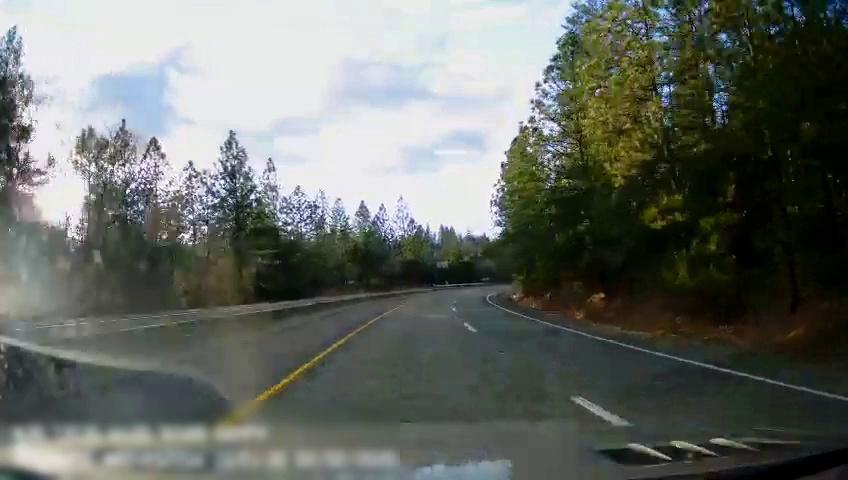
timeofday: Day
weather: Sunny
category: Drivable Space
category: Drivable Space
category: Lanes | Opposite Lane
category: Lanes | Alternate Lane
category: Lanes | Current Lane
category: Lanes | Alternate Lane